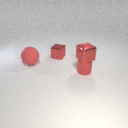
small red metal cylinder to the right of small red metal cube